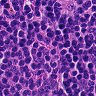
Metastatic tissue present: no